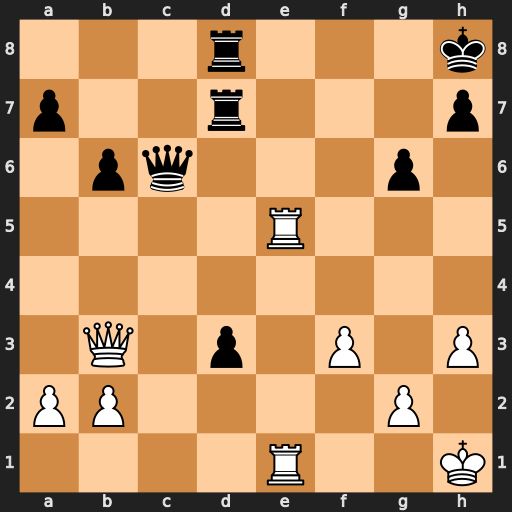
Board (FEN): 3r3k/p2r3p/1pq3p1/4R3/8/1Q1p1P1P/PP4P1/4R2K
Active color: w
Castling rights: -
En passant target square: -
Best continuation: Re8+ Rxe8 Rxe8+ Kg7 Qg8+